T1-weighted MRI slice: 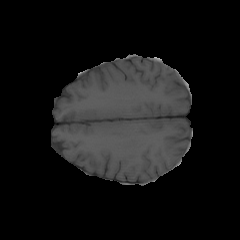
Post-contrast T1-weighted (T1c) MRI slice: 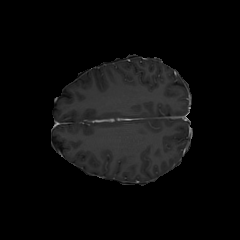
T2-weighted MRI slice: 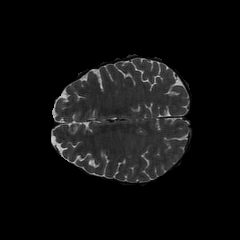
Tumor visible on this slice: no